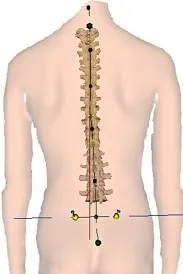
Spinal curvature in the coronal and sagittal plane in pre.
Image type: radiology (x_ray)